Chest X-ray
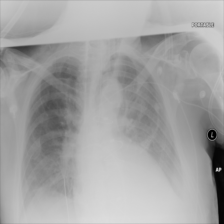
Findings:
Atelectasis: positive
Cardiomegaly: negative
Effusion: positive
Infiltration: positive
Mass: negative
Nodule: negative
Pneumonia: negative
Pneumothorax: negative
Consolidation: negative
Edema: negative
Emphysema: negative
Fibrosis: negative
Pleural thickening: negative
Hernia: negative